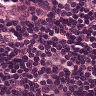
Metastatic tissue present: no